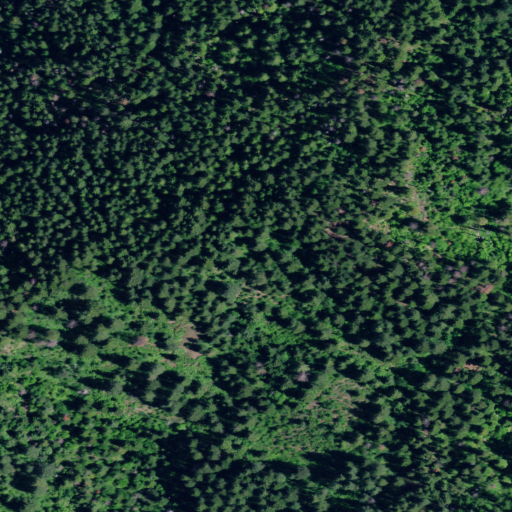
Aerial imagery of mountain in Idaho named Three Tree Butte containing only evergreen forest